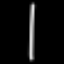
Label: line